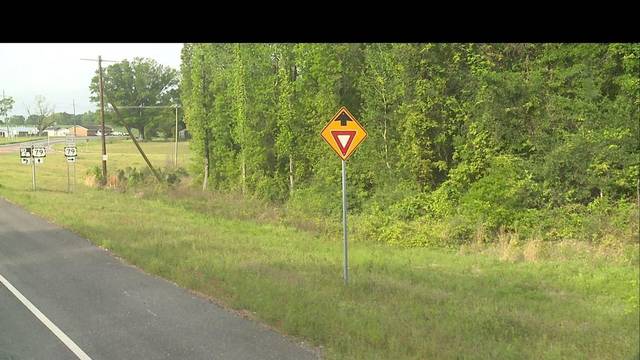
Region: United States
Coordinates: 32.758, -93.076